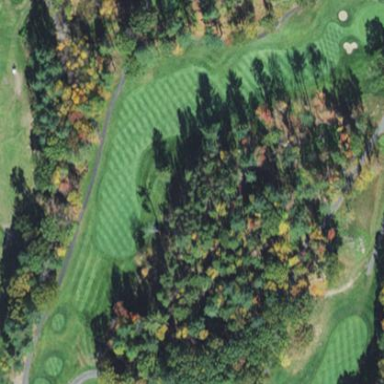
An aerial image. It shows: Grassy area designated as golf fairway.